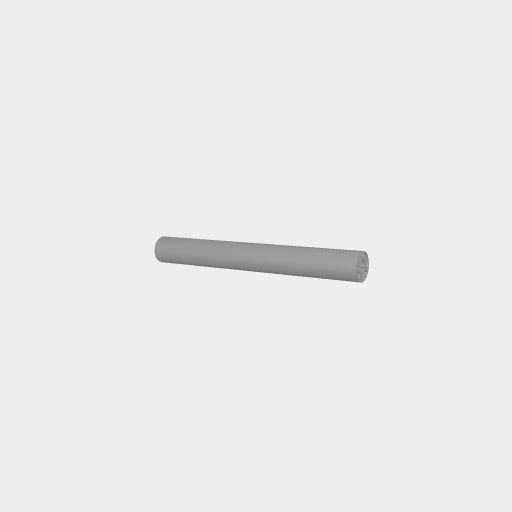
Part: GoTUBE264